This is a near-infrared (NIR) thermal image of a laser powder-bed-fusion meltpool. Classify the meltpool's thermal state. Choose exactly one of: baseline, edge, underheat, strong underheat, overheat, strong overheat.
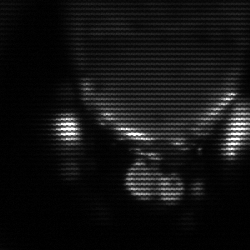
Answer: baseline